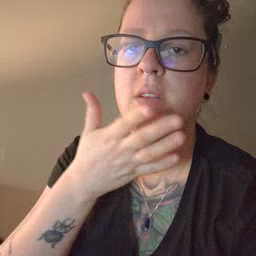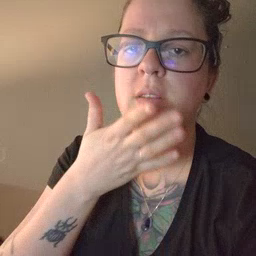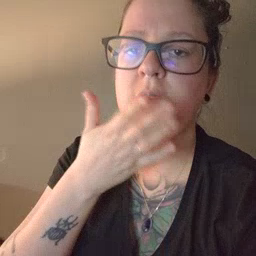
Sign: grass